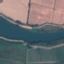
Label: River